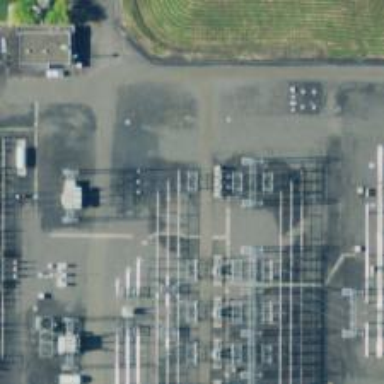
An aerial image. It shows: Outdoor switch for power.